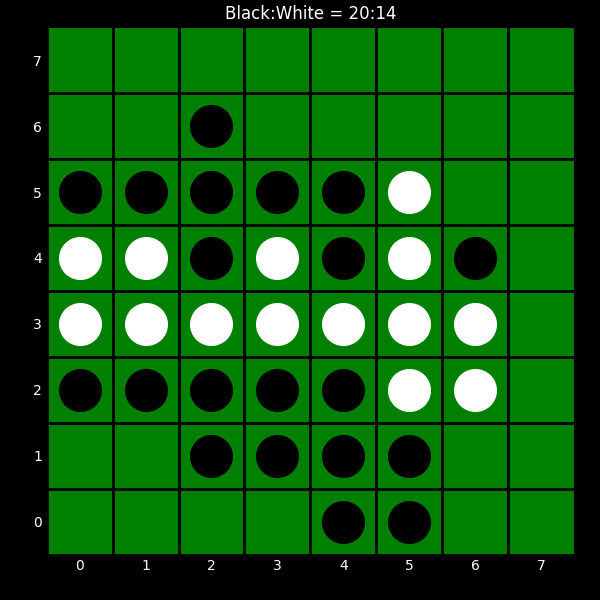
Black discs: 20
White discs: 14